Question: I want to plot a graph showing data by fiscal year. The problem I have is that . Could you please masters of ggplot help me? Thank you very much!!
The code is:
'''
plot = ggplot(data = headcountPerMonth,
aes(x = Month.Number,
y = Headcount,
group = Fiscal.Year,
colour = Fiscal.Year)) +
geom_line() +
geom_point() +
labs(colour = "Fiscal year") +
scale_x_discrete(
name = "Month",
labels = headcountPerMonth$Month.Name
) +
scale_y_continuous(name = "Headcount");
print(plot);
'''
The plot is the next one. As you can see there is .

The data from the plot is the next one. As you can see .
'''
Month Headcount Fiscal.Year Month.Number Month.Name
1 2010-04-01 48 2010 4 abr
2 2010-05-01 49 2010 5 may
3 2010-06-01 52 2010 6 jun
4 2010-07-01 51 2010 7 jul
5 2010-08-01 51 2010 8 ago
6 2010-09-01 51 2010 9 sep
7 2010-10-01 52 2010 10 oct
8 2010-11-01 54 2010 11 nov
9 2010-12-01 54 2010 12 dic
10 2011-01-01 56 2010 1 ene
11 2011-02-01 56 2010 2 feb
12 2011-03-01 61 2010 3 mar
13 2011-04-01 61 2011 4 abr
14 2011-05-01 59 2011 5 may
15 2011-06-01 59 2011 6 jun
16 2011-07-01 61 2011 7 jul
17 2011-08-01 59 2011 8 ago
18 2011-09-01 58 2011 9 sep
19 2011-10-01 59 2011 10 oct
20 2011-11-01 65 2011 11 nov
21 2011-12-01 68 2011 12 dic
22 2012-01-01 72 2011 1 ene
23 2012-02-01 72 2011 2 feb
24 2012-03-01 72 2011 3 mar
25 2012-04-01 77 2012 4 abr
26 2012-05-01 77 2012 5 may
27 2012-06-01 80 2012 6 jun
28 2012-07-01 80 2012 7 jul
29 2012-08-01 77 2012 8 ago
30 2012-09-01 81 2012 9 sep
31 2012-10-01 86 2012 10 oct
32 2012-11-01 86 2012 11 nov
33 2012-12-01 85 2012 12 dic
34 2013-01-01 88 2012 1 ene
35 2013-02-01 86 2012 2 feb
'''
Thanks in advance for your help.
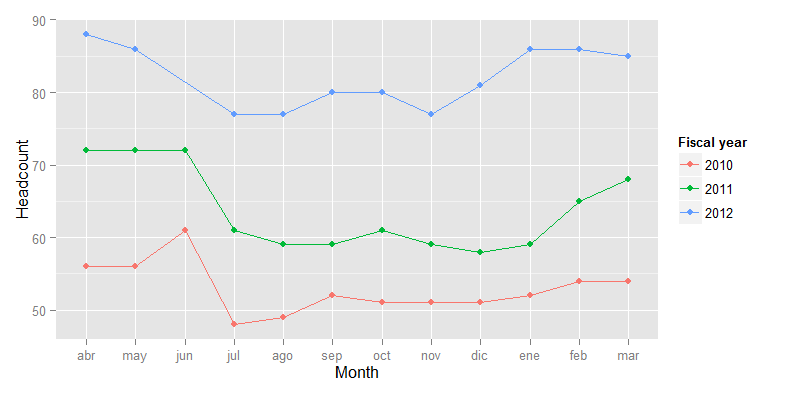
Answer: Problem arise due to fact that variable 'Month.Number' in your data is numeric. When you use in 'ggplot()' values are plotted from '1:12', not from '4:12' and '1:3' as you expect.
To solve the problem you can convert 'Month.Number' to factor with levels in expected order (it can be done also inside 'aes()' with function 'factor()').
'''
ggplot(data = headcountPerMonth,
aes(x = factor(Month.Number,levels=c(4:12,1,2,3)),
y = Headcount, group = Fiscal.Year,
colour = as.factor(Fiscal.Year))) +
geom_line() +
geom_point() +
labs(colour = "Fiscal year") +
scale_y_continuous(name = "Headcount")+
scale_x_discrete(name = "Month", labels = headcountPerMonth$Month.Name)
'''